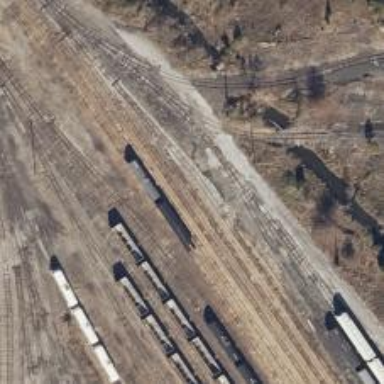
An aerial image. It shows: Disused railway spur.